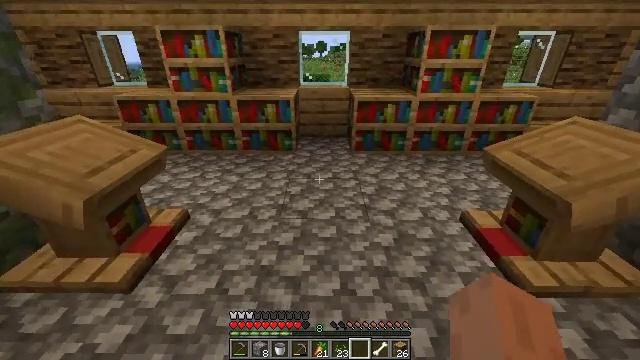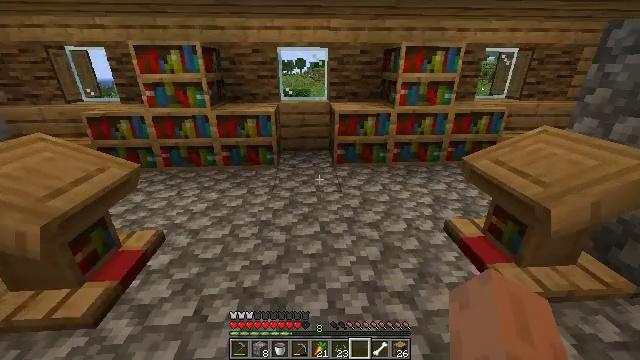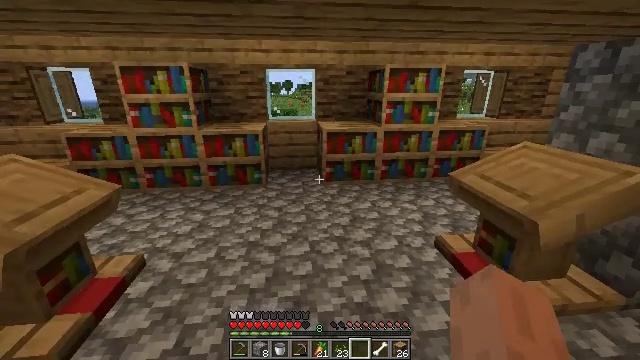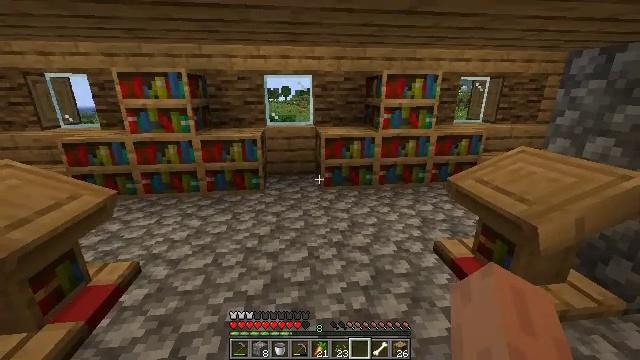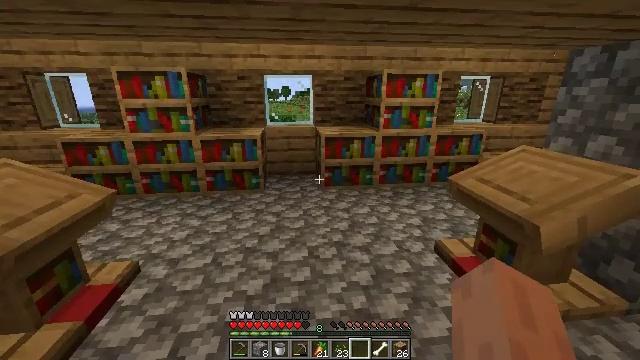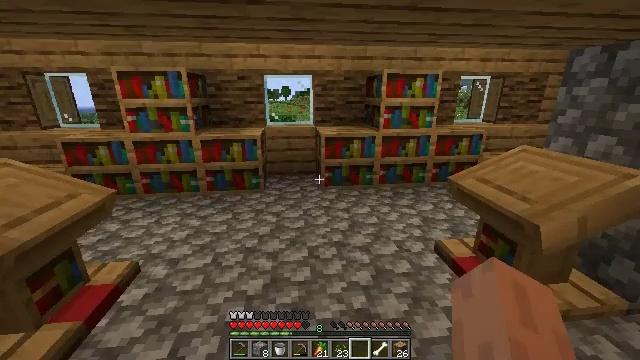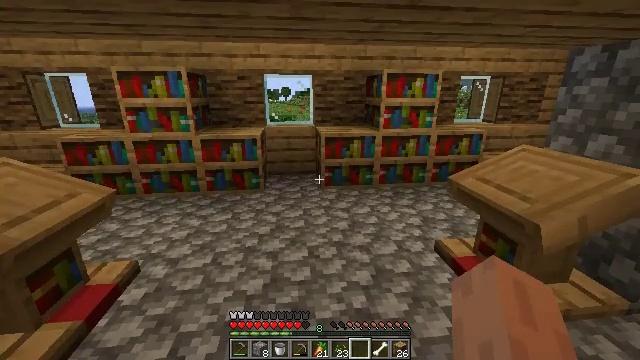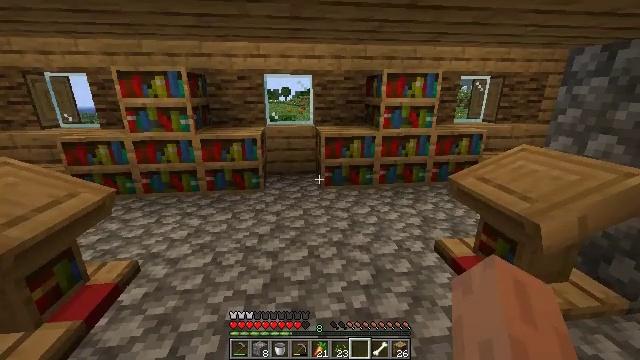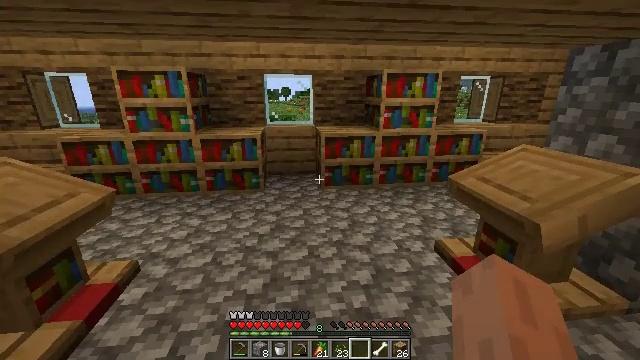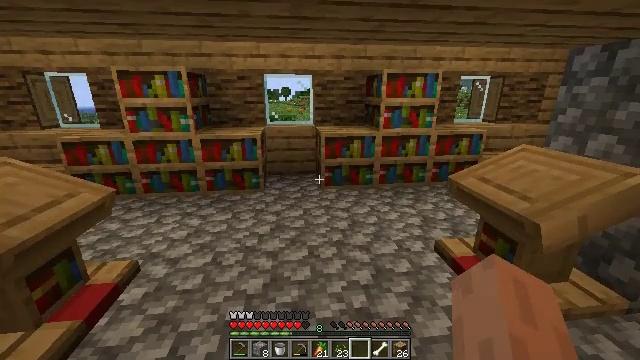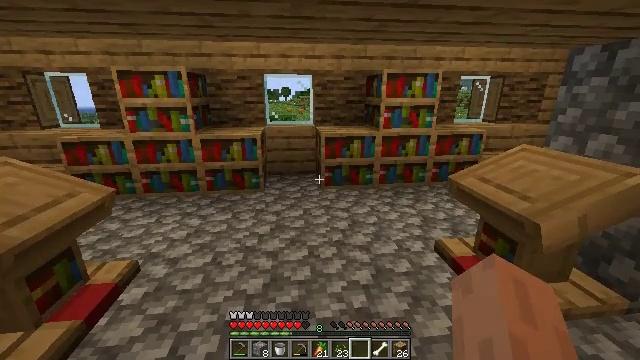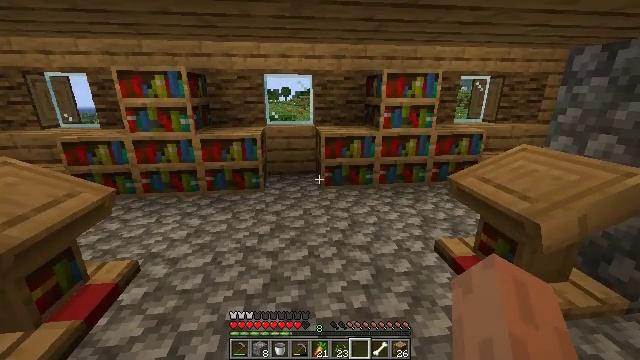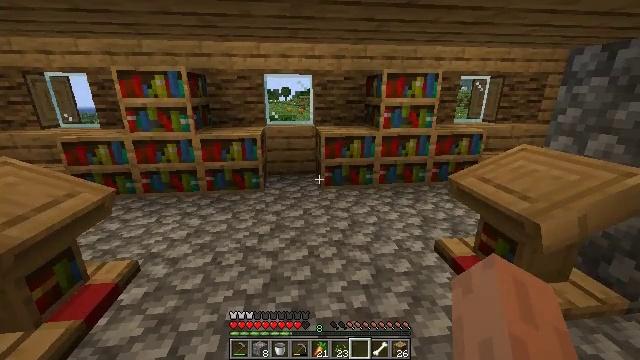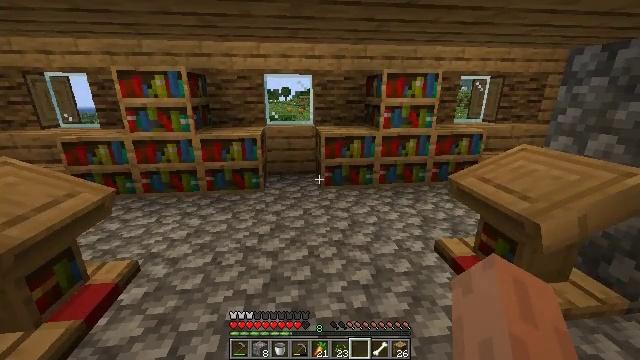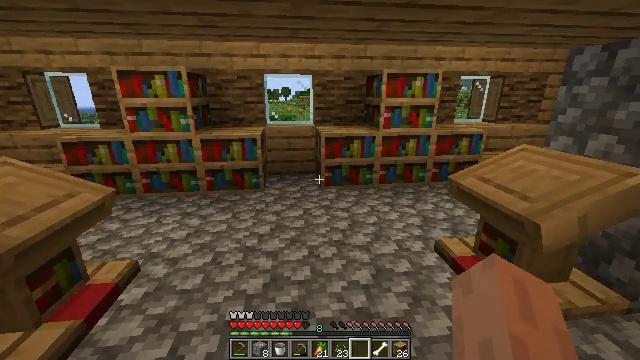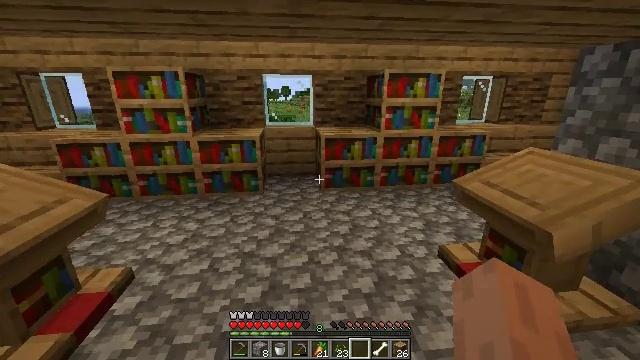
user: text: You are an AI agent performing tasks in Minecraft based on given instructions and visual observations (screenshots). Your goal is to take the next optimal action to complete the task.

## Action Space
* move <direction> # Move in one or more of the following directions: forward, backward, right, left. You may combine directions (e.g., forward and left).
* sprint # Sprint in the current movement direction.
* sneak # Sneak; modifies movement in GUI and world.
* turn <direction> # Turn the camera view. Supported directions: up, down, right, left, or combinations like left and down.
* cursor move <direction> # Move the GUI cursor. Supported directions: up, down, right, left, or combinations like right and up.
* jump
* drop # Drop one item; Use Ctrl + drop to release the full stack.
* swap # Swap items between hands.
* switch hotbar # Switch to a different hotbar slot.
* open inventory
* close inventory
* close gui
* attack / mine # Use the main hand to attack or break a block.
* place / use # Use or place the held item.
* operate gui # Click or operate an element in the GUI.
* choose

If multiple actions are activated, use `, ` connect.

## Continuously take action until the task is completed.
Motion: motion action
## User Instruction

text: Mine the bookshelf to gather resources.
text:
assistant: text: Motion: turn right and up
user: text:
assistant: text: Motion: turn right and up
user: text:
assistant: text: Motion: turn up
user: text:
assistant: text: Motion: no_op
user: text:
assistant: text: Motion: no_op
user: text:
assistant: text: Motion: no_op
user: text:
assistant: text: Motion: no_op
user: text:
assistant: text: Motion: no_op
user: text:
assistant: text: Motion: no_op
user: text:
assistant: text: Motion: no_op
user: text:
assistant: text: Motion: no_op
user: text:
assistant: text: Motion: no_op
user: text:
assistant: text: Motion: no_op
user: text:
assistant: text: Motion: no_op
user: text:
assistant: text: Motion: move forward
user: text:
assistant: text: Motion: move forward
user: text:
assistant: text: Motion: move forward
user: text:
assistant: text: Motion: move forward
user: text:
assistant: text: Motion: move forward, turn left
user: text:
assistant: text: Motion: move forward, turn left
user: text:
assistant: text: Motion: move forward, turn left
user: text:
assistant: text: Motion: move forward, turn left
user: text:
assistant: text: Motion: move forward, turn left
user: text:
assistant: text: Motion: move forward, turn left
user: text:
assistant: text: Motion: move forward, turn left
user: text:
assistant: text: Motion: move forward, turn left
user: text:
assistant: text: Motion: move forward
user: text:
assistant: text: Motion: move forward
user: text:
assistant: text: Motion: move forward, turn left
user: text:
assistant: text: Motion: move forward, turn left